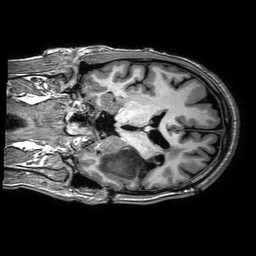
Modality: T1w
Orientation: coronal
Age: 34
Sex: male
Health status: ill
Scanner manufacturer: philips
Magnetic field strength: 3 T
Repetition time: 0.006631 s
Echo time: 0.003009 s